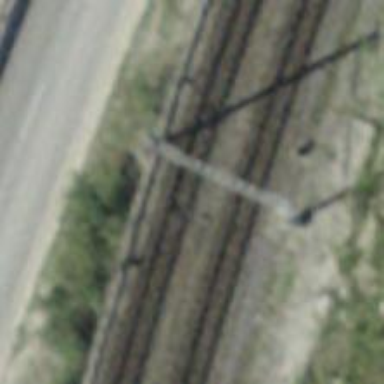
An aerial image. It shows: Power pole.